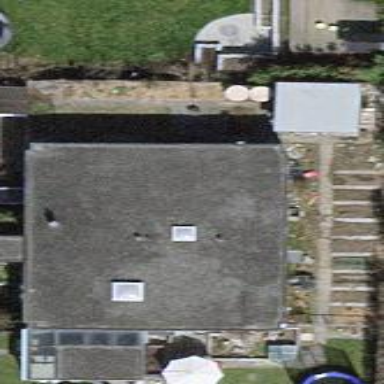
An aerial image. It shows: Building with flat roof.